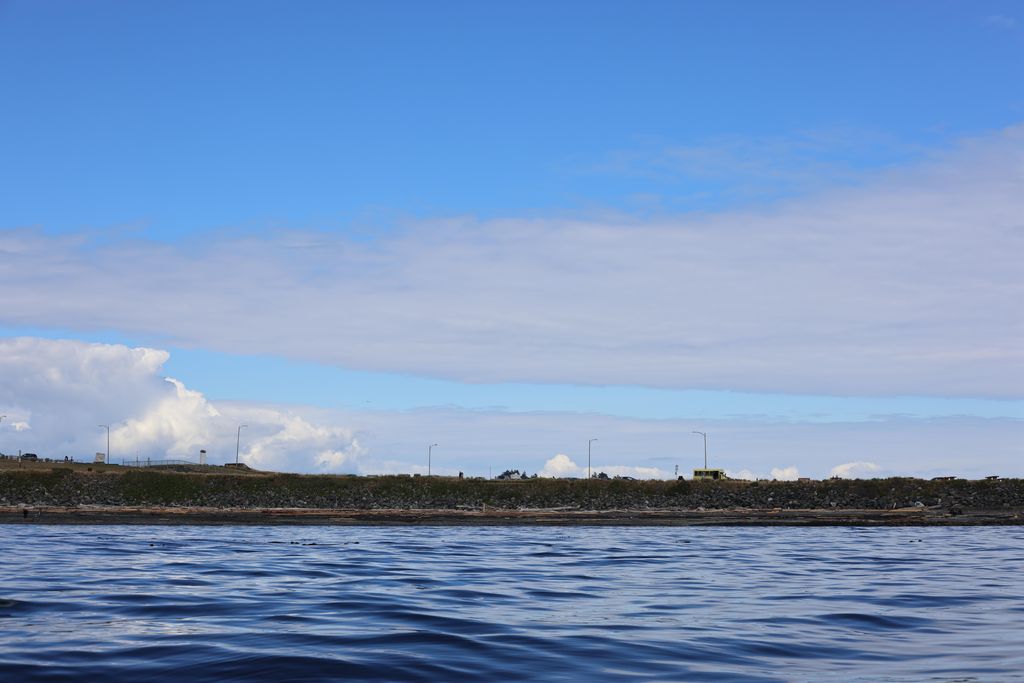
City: victoria